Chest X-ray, AP view. Patient: 52 years old, sex M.
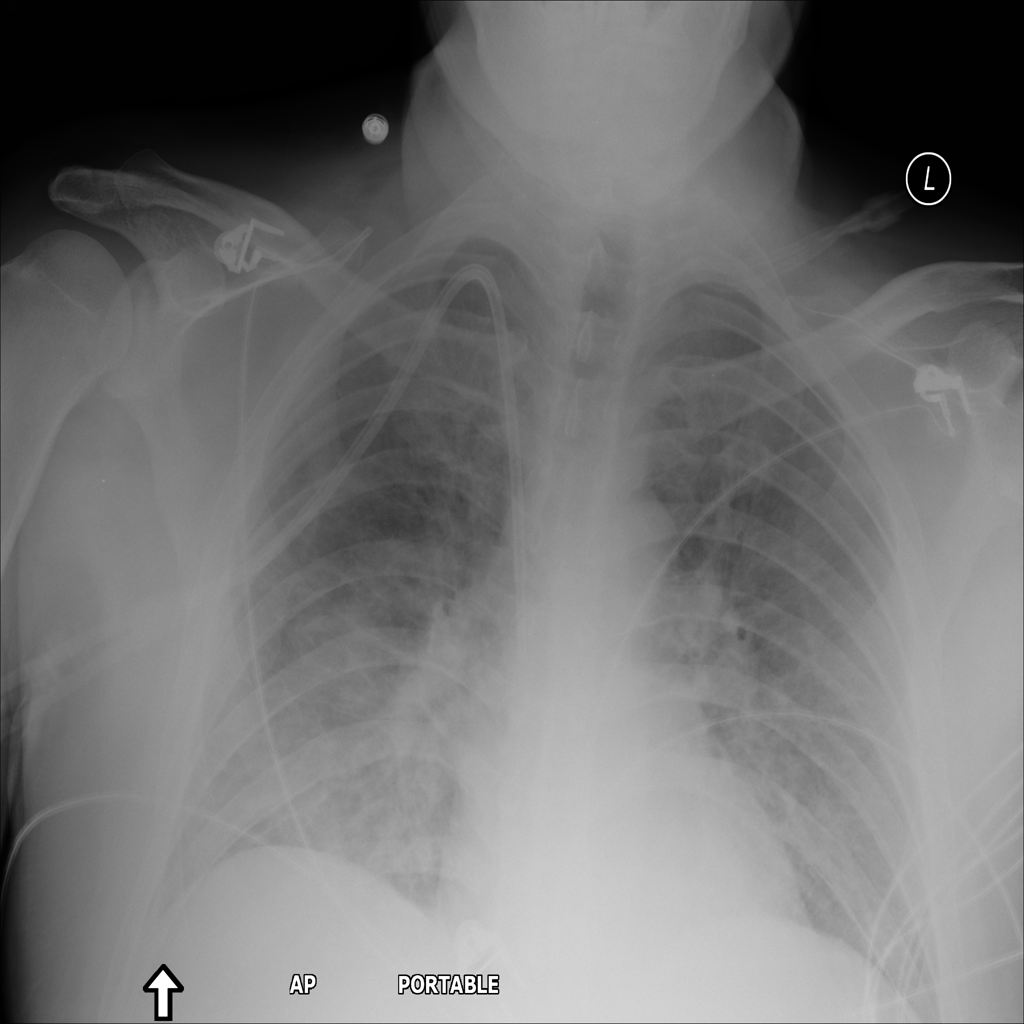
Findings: No Finding